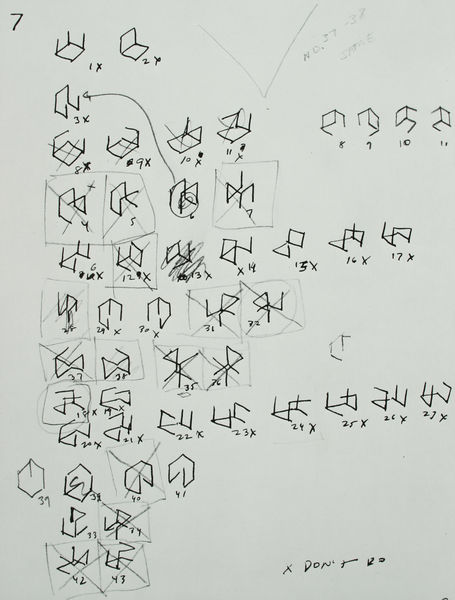
Titel: Variations of incomplete open cubes
Künstler: Sol Lewitt
Standort: New Britain, Conn.
Institution: Museum of American Art
Schlagwörter: schwarz, skizze, weiss, zeichen, zeichnung, muster, papier, perspektive, studie, abstrakt, formen, linien, zahlen, ziffern, schriftzeichen, tusche, bleistift, entwurf, würfel, geometrisch, zahl, plan, entwürfe, pfeil, geometrie, lewitt, kuben, dreidimensional, kubus, lageplan, variationen, mathematik, grafit, durchgestrichen, variation, bautechigschrift, emtwurf, geheimschrift, hügrolifen, steno, wkizze